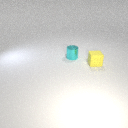
small cyan metal cylinder behind small yellow rubber cube